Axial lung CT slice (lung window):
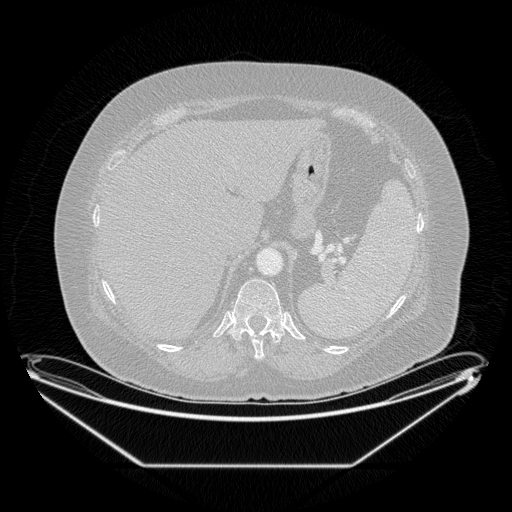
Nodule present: no